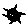
Label: sun